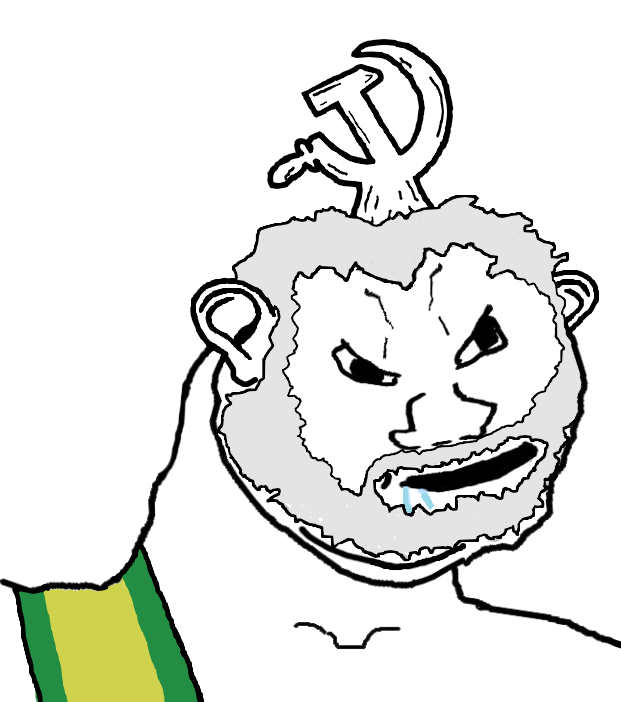
Label: 5_Brainlet